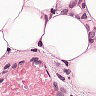
Metastatic tissue present: yes